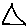
Label: triangle